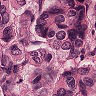
Metastatic tissue present: yes